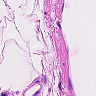
Metastatic tissue present: no